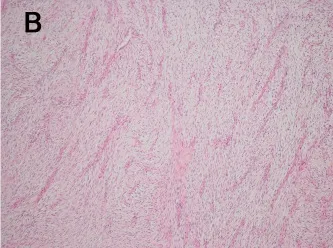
The histological and immunohistochemical results of the tumor. (B) The classic myxoid areas and fibrous stroma were shown in the tumor (H&E; magnification: x100).
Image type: pathology (h&e)